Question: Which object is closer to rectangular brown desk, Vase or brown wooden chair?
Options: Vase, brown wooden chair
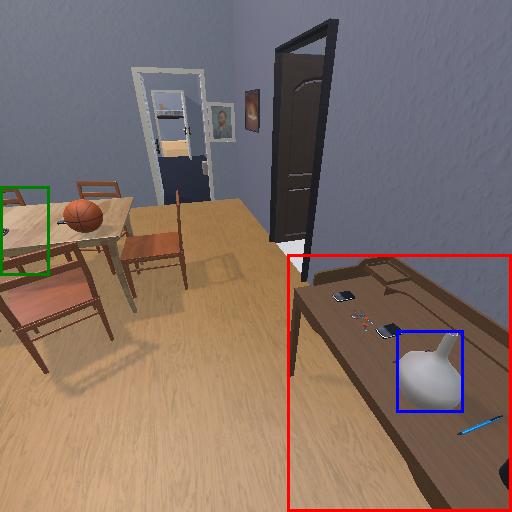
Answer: Vase